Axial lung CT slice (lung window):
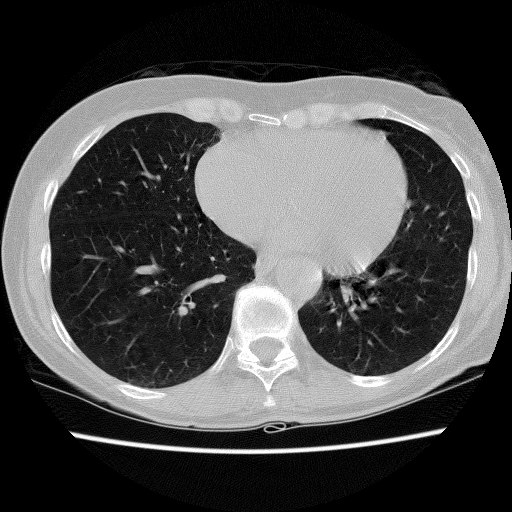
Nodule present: no